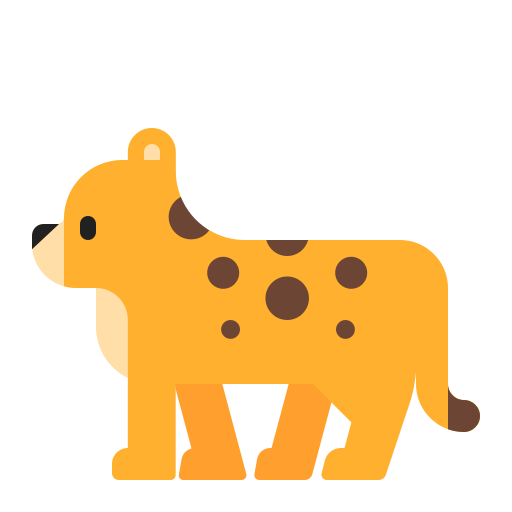
leopard flat